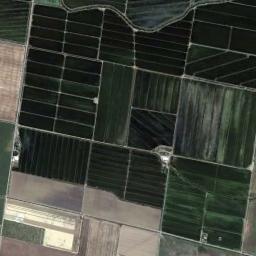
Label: rectangular_farmland